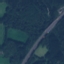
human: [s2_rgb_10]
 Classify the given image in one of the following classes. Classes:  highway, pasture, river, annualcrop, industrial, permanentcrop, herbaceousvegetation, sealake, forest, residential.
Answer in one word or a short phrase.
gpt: Highway